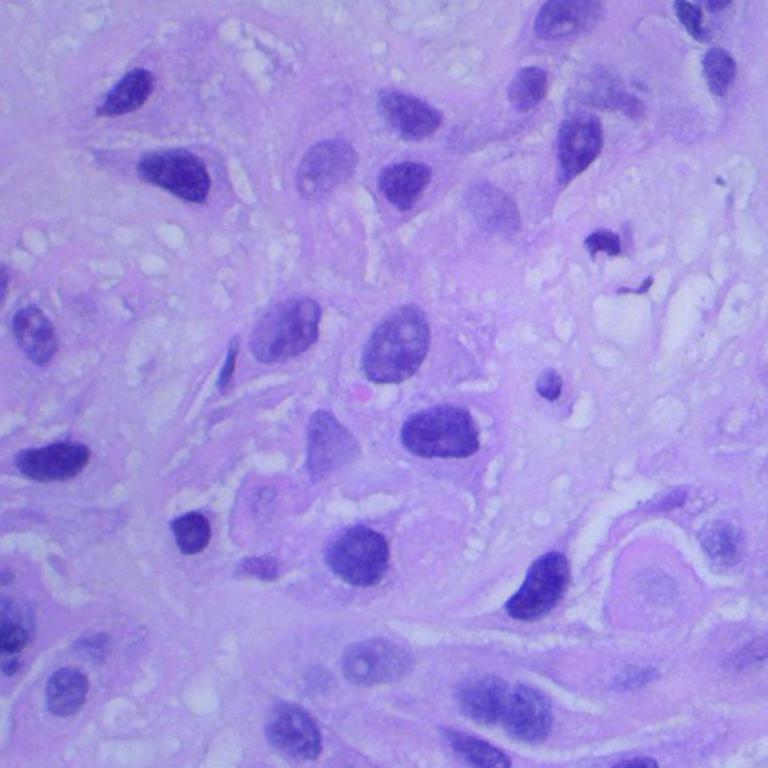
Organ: lung
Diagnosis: squamous carcinomas